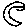
Label: moon